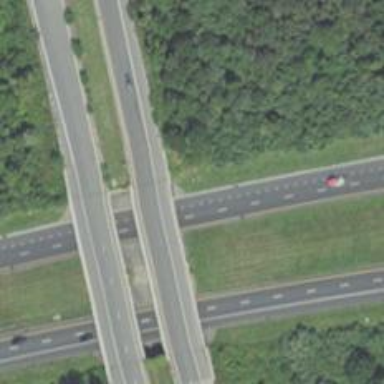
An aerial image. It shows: Bridge with asphalt surface. It is part of motorway link.